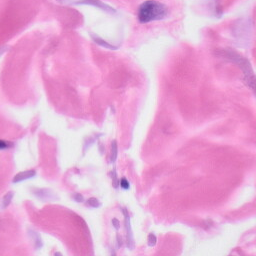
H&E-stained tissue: Skin